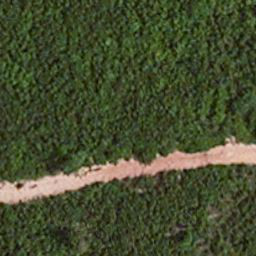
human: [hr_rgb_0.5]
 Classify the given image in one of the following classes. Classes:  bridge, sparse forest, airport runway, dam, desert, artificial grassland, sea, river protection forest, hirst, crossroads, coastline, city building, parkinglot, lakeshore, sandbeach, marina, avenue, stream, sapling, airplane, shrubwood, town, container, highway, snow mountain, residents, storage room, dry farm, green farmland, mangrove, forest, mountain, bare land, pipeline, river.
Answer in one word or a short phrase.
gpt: avenue